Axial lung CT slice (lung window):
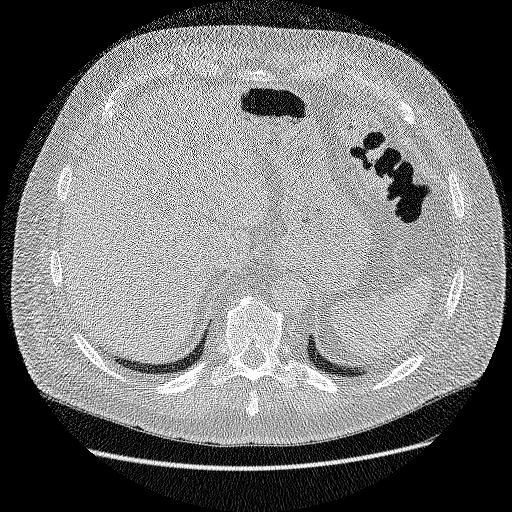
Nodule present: no